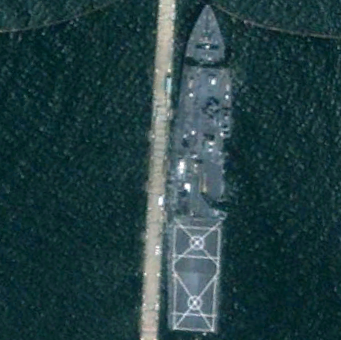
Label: combat